Question: I'm making a new project following onin architecture.

I have a separate project called "bootstrapper" that contain IOC and WebActivator.. My problem is that class that contain WebActivator not even loaded in debug ! May be i'm missing something ?
'''
[assembly: WebActivatorEx.PreApplicationStartMethod(typeof(IocConfig), "RegisterDependencies")]
public class IocConfig
{
public static void RegisterDependencies()
{
//..........
}
}
'''
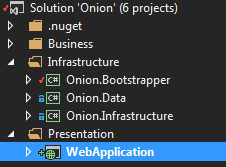
Answer: Your 'Onion.Bootstrapper' project corresponds to the outermost layer of your Onion Architecture. It's the only projects that references all the others.
Using 'WebActivator' allows you to avoid having to reference 'Onion.Bootstrapper' in 'WebApplication'. The 'RegisterDependencies' method will be called on pre-application start.
To make this works, the only thing you need to do is to make sure the 'Onion.Bootstrapper' dll is pushed to 'WebApplication' directory ( (easy to set up using a post build action or nugget package)).